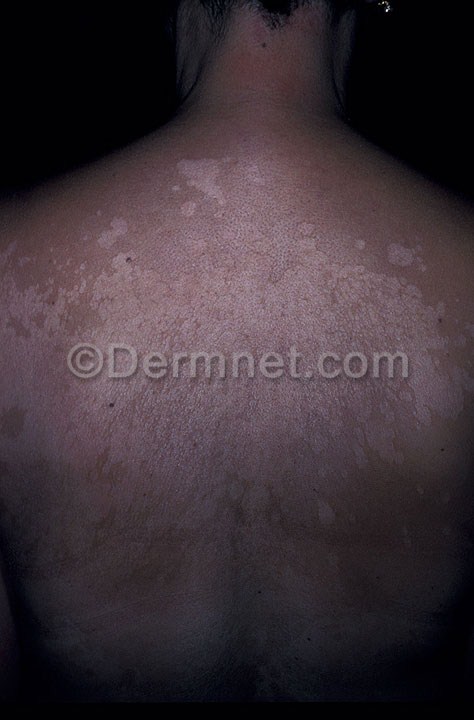
Disease: Tinea Ringworm Candidiasis and other Fungal Infections